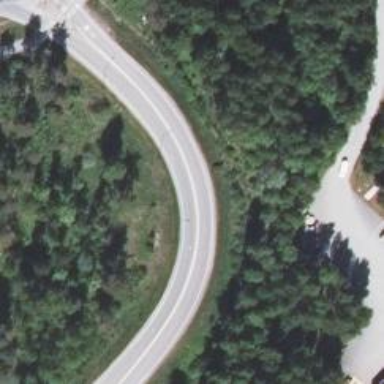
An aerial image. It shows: Trunk link highway.